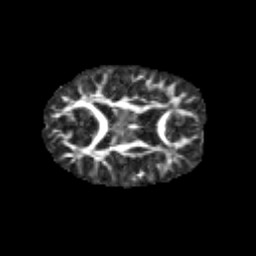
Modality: FA
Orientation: axial
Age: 12
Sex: male
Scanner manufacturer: siemens
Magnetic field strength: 3 T
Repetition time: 3.8 s
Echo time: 0.07 s